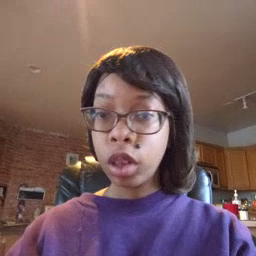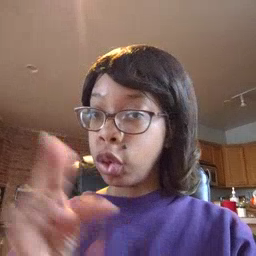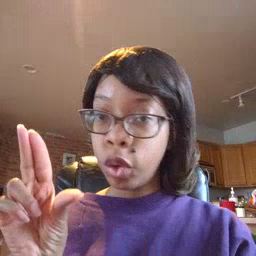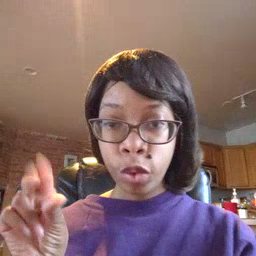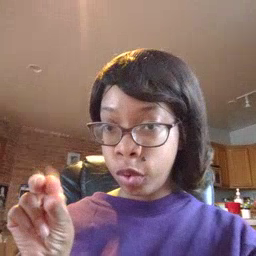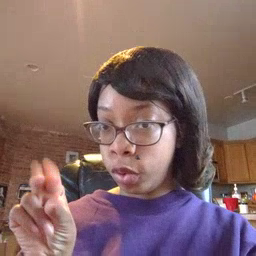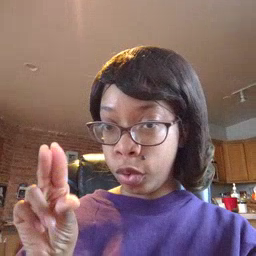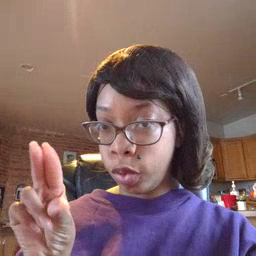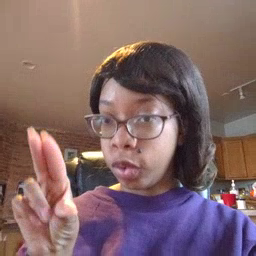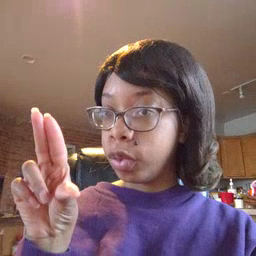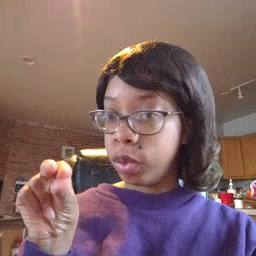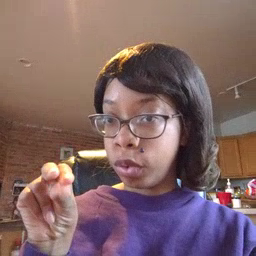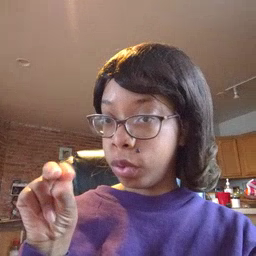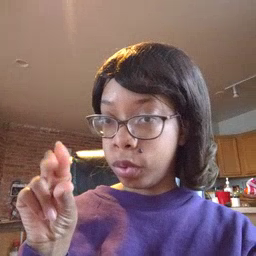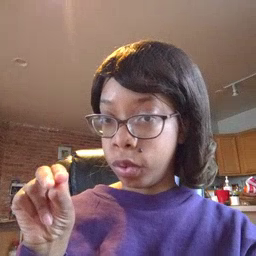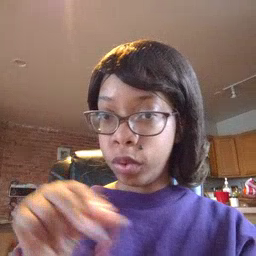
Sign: no